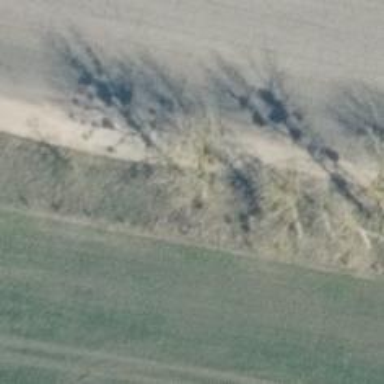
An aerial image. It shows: Row of trees in natural setting.